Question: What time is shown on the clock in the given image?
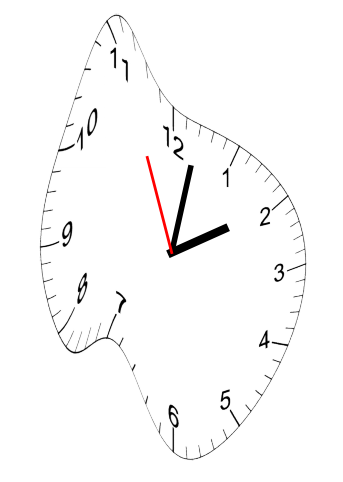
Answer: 02:01:56